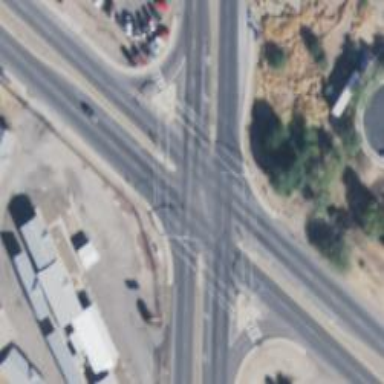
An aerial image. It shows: Marked road crossing.